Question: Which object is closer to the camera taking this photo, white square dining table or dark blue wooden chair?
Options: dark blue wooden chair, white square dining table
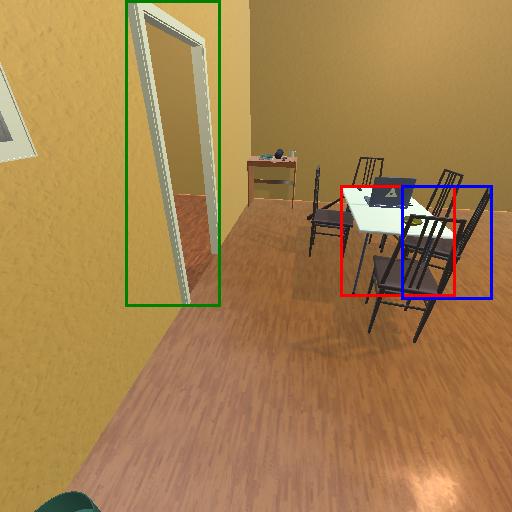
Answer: dark blue wooden chair